Question: I'm writing a 3D OpenGL app and I'm having problems with my vertex translation matrix.
Here's my vertex shader:
'''
attribute vec4 vInPos;
uniform mat4 kWorld;
uniform mat4 kProj;
void main( void )
{
vec4 world_pos = kWorld * vInPos;
gl_Position = kProj * world_pos;
}
'''
All my matrices are stored row major and I'm using a left handed perspective matrix as my projection matrix.
The problem is, when I translate a vertex by my matrix, it moves in the wrong direction on both the X and Y axes, and is flipped. So translating by '(100.0f,100.0f,100.0f)' moves my vertex the correct way on the Z axis (away from the camera), but to the left on the X axis (backwards) and down on the Y axis (backwards).
Here's what it currently looks like:
The FPS counter should be up and to the right, instead of down to the left. It should also obviously not be mirrored. Based on what I've read, this is happening because OpenGL by default uses the right-handed coordinate system, but I'm not sure what I can do to fix this.
I found a few articles that try to explain it, but I couldn't find any solutions for what to do. <URL> mentions that the OpenGL spec shows what the coordinate system expected, but after looking, I didn't see how that helped me.
EDIT:
For reference, my projection matrix code is based on the <URL>.
EDIT:
Per Nicol Bolas' suggestion, I'm now using the matrix from <URL>, but I'm getting the same results.
---
Here's the code I'm using to set my matrices:
'''
/* Vertex data for reference
float vertices[] =
{
{0.0f,0.0f,0.0f},
{5.0f,0.0f,0.0f},
{0.0f,5.0f,0.0f},
{5.0f,5.0f,0.0f},
}; */
float worldf[16];
float projf[16];
float fov = 60.0f;
float aspect = 1280.0f/720.0f;
float near = 1.0f;
float far = 1000.0f;
float f = 1.0f/tanf( (fov*6.2831f/360.0f)/2.0f );
/* Build world matrix */
memset(worldf, 0, sizeof(worldf));
worldf[0] = worldf[5] = worldf[10] = worldf[15] = 1.0f;
worldf[12] = 100.0f;
worldf[13] = 100.0f;
worldf[14] = -100.0f;
/* Build perspective matrix */
memset(projf, 0, sizeof(projf));
projf[0] = f/aspect;
projf[5] = f;
projf[10] = (far+near)/(near-far);
projf[14] = (2.0f*far*near)/(near-far);
projf[11] = -1.0f;
glUniformMatrix4fv(proj_uniform, 1, GL_FALSE, projf);
glUniformMatrix4fv(world_uniform, 1, GL_FALSE, worldf);
'''
Using this code, my text doesn't show up at all.
EDIT: Not sure if it's relevant, but I'm using OpenGL 2.0 on OS X Snow Leopard.
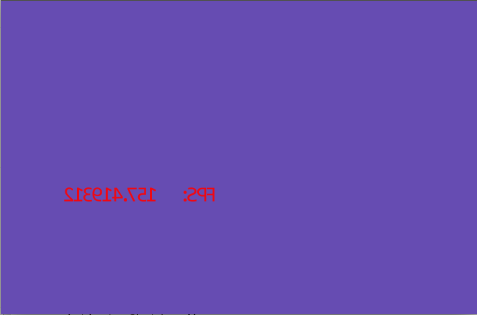
Answer: > I'm using a left-handed perspective matrix
Stop doing that.
Equally importantly, the output of the projection matrix (clip-space) is for OpenGL and D3D. You can't just take a D3D projection matrix, transpose it, and expect that GLSL will accept the output just fine.
So again, look up <URL> and use that matrix.
---
> Per Nicol Bolas' suggestion, I'm now using the matrix from gluPerspective, but I'm getting the same results.
You're likely also using a bunch of other left-handed matrices. Your model-to-camera matrix needs to be right-handed. Also, your vertex data needs to be right-handed as well. Alternatively, you can try to convert from left-handed space to right-handed, but I wouldn't advise it unless you had no other choice.
---
'''
float f = 1.0f/tanf(fov/2.0f);
'''
'fov' is an angle in degrees. 'tanf' takes an angle in . The 'tanf' of '30.0f' is a negative number, which means your frustum scale in your perspective matrix is negative. That effectively inverts the X and Y axes of your view.
What you really need is this:
'''
float f = 1.0f/tanf((fov * 6.2831f / 360.0f ) / 2.0f);
'''